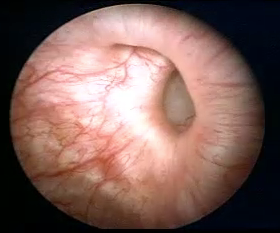
Modality: WLC
Class: Anatomical landmarks
Subclass: Diverticulum
Lesion: L0
Bladder cancer association: No